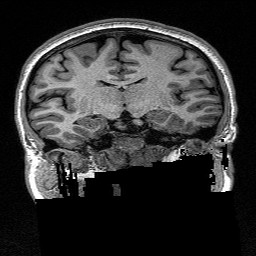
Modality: T1w
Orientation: sagittal
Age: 24
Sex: female